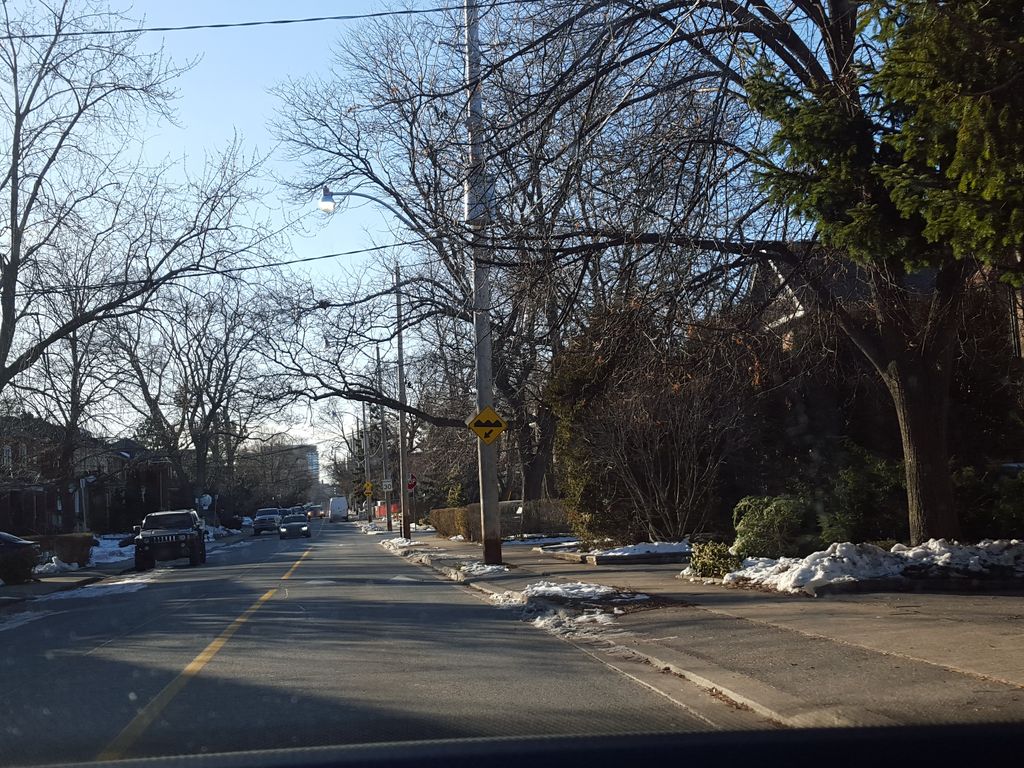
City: toronto